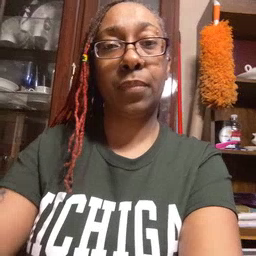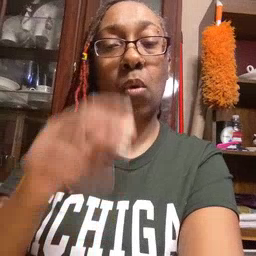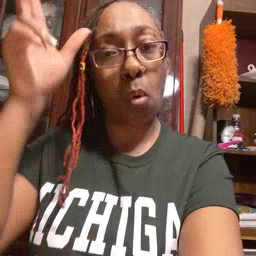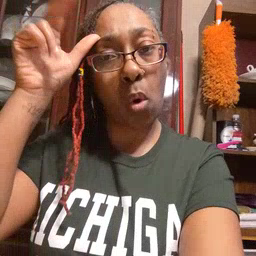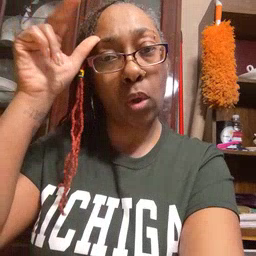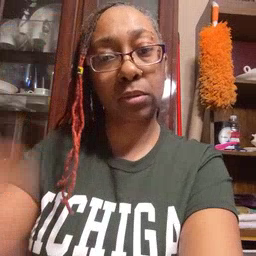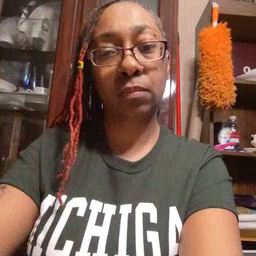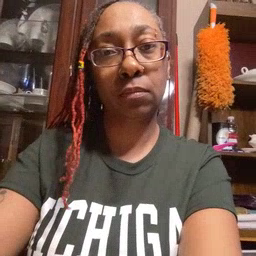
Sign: horse